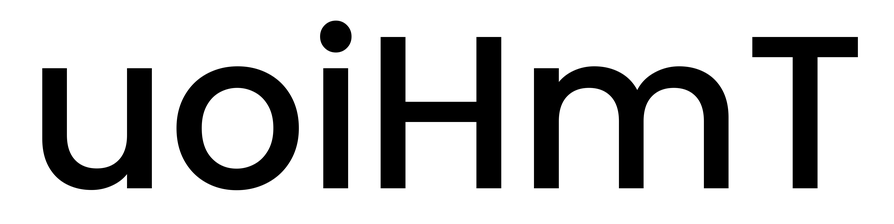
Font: Poppins-Medium